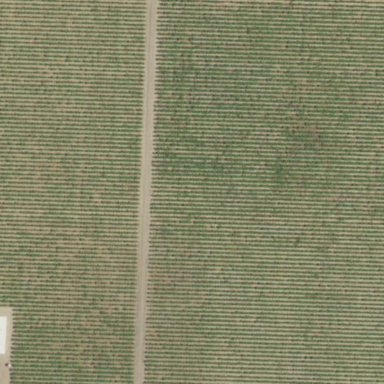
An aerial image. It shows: Orchard filled with nectarine trees.